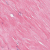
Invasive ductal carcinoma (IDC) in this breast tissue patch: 0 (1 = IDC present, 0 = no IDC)